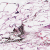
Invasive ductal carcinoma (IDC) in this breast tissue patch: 0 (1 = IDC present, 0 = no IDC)